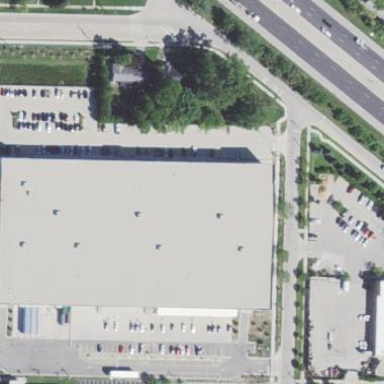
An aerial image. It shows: Industrial building serving as post depot.